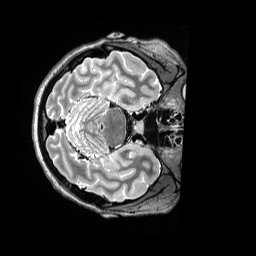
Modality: T2w
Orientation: axial
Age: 26
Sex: female
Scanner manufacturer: siemens
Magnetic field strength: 3 T
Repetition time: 3.2 s
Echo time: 0.564 s